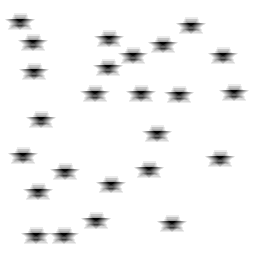
Squares: 0
Triangles: 0
Stars: 25
Total shapes: 25